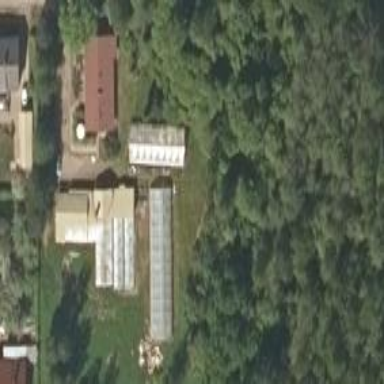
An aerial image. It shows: Farmyard area.